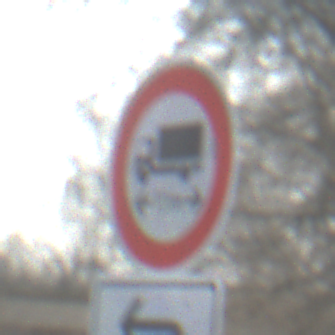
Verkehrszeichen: TatsaechlicheLaenge
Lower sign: RichtungsangabeDurchPfeile2
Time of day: MorningAfternoon
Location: Outdoor (Suburban)
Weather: PartlyCloudy
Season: NotSpecified
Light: Natural